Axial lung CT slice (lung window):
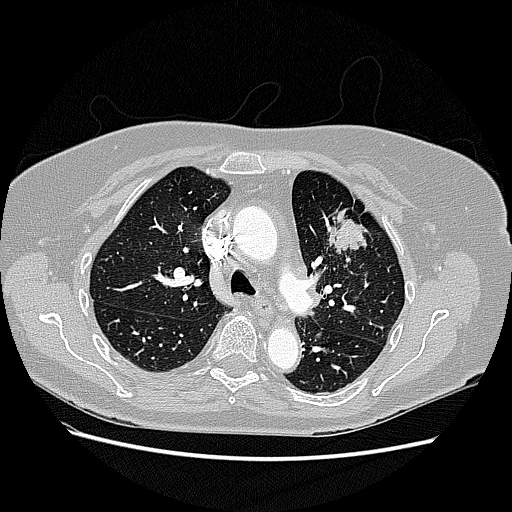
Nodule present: no